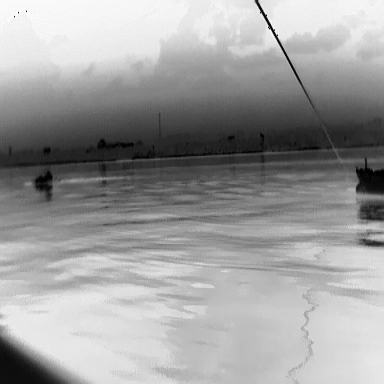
There is a canoe in the infrared image.